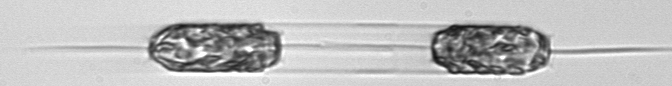
Label: Ditylum_brightwellii